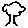
Label: tree